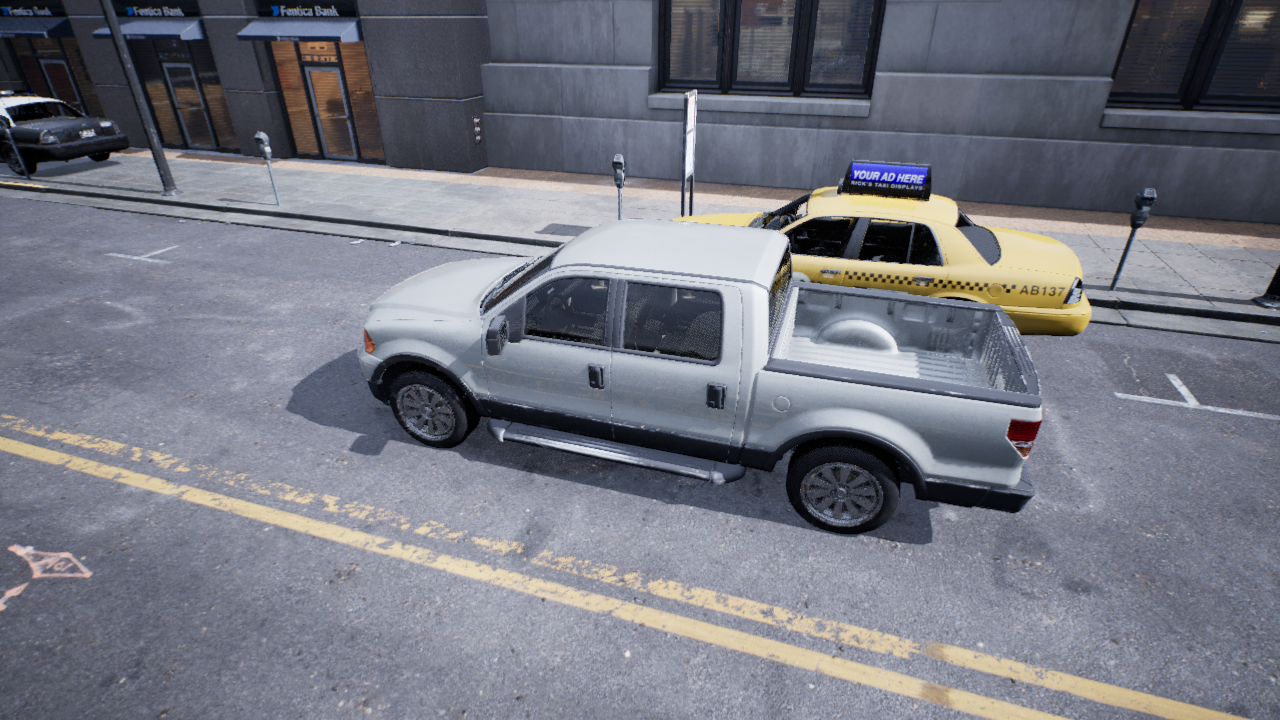
Venue: downtown
Lighting: overcast
Vehicle rig: pickup